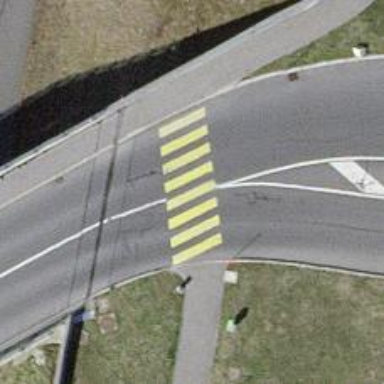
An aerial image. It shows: Marked road crossing.